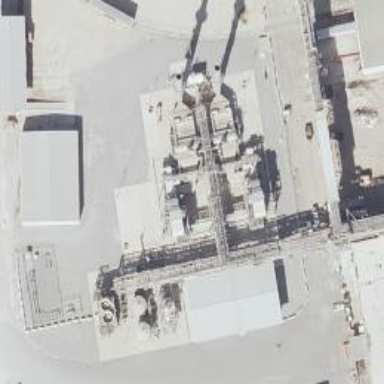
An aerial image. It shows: Gas turbine generator is in use.